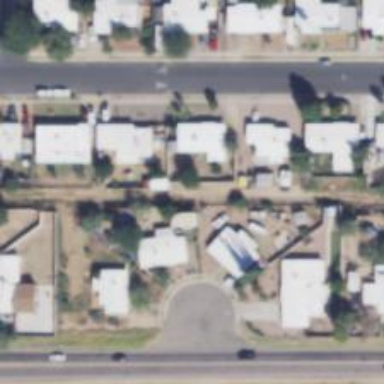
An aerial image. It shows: Alley classified as service road.